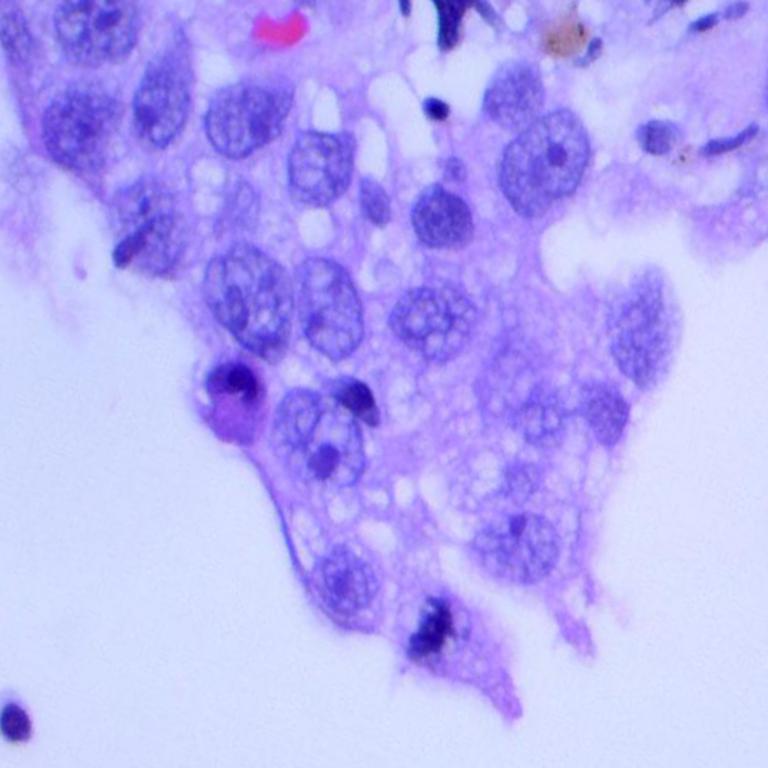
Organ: lung
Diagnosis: adenocarcinomas